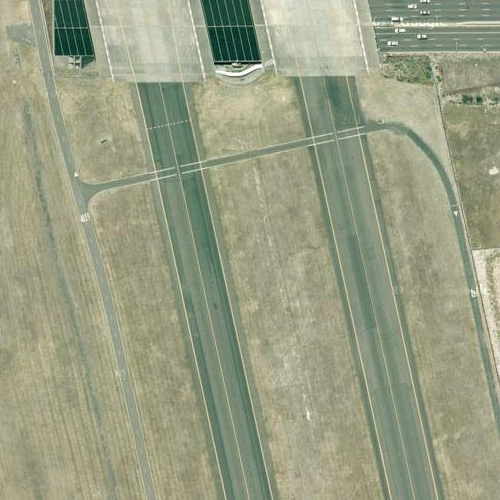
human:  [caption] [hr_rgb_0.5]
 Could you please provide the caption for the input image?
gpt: There is a lawn separate two straight parallel runways .

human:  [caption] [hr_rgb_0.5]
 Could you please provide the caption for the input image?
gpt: Two straight runways separated by a lawn are parallel to each other .

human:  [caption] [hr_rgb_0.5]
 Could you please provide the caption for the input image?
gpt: Two straight runways are parallel to each other while some white marking lines on them .

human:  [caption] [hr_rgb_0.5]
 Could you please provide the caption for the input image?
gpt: Two straight white runways with white marking lines on are parallel to each other .

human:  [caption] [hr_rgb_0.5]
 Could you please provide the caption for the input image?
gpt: There are some white marking lines on two parallel straight runways .